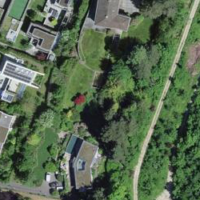
EUNIS habitat code: 55
Species observed at this site:
Prunella vulgaris
Lonicera tatarica
Clematis vitalba